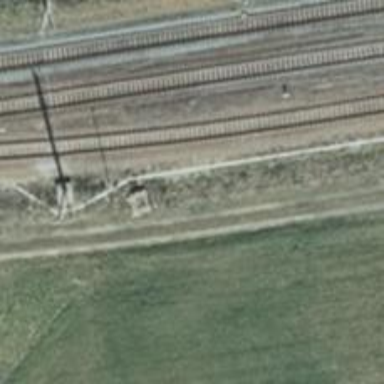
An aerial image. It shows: Rail siding with electrified contact lines.